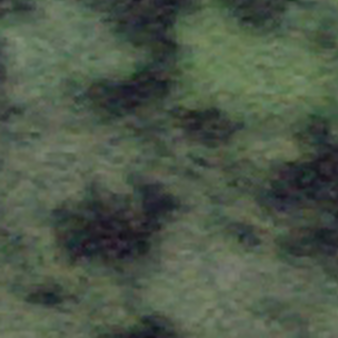
Label: other